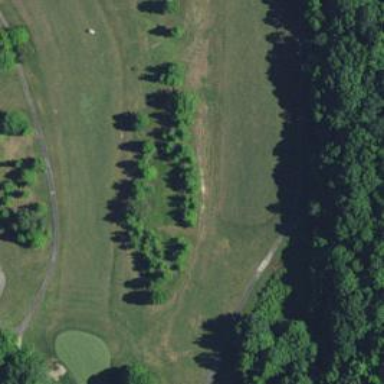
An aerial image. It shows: Golf rough area.